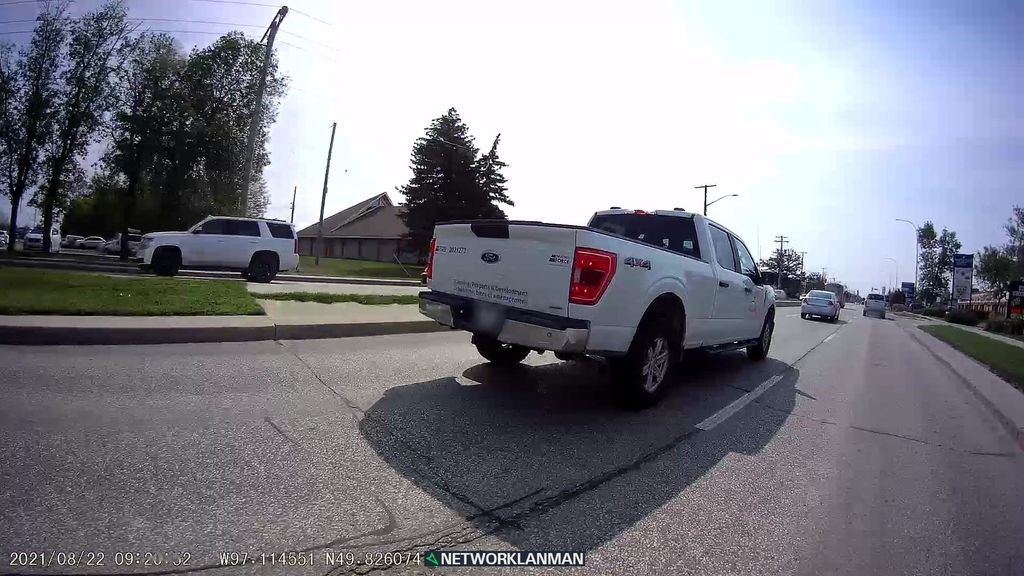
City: winnipeg